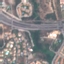
Land use / land cover: Highway